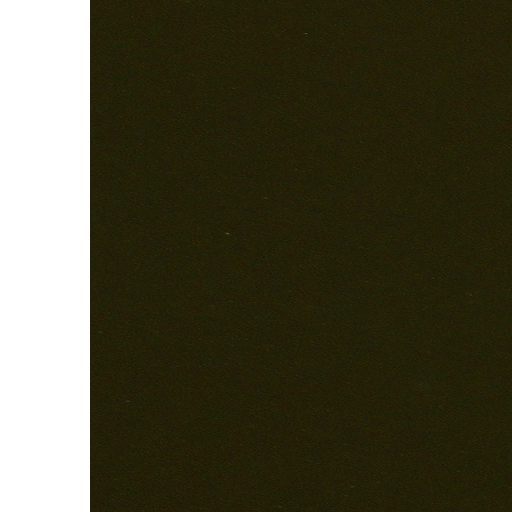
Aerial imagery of cape in Alaska named Point Caponeta containing only unknown